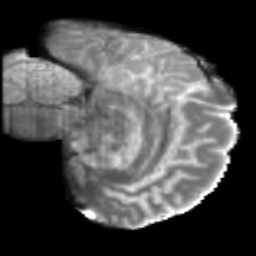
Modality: T2w
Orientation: sagittal
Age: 46
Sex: male
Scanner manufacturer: siemens
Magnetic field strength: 3 T
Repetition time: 5 s
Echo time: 0.092 s